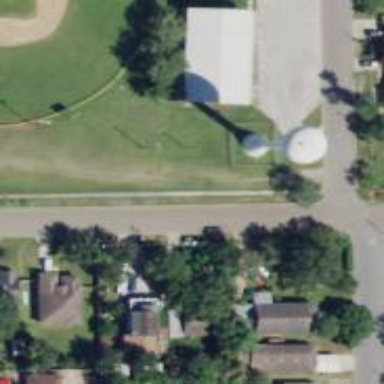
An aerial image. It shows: Water tower that is man-made.